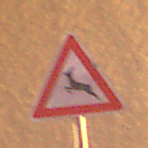
Verkehrszeichen: WildwechselRechts
Umgebung: Outdoor, Urban
Tageszeit: Night
Wetter: Clear
Licht: Artificial
Jahreszeit: NotSpecified
Kontrast: HighContrast